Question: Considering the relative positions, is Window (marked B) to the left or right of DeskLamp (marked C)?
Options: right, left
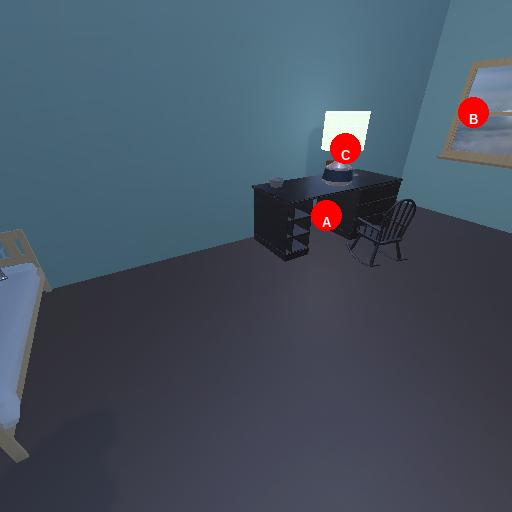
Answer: right